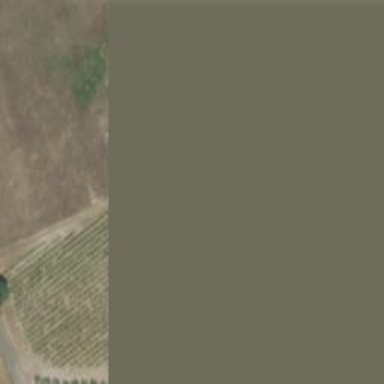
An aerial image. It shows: Vineyard with wine grapes as the crop.